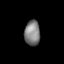
Tissue: lung
Cell type: Endothelial cells
Senescence score: 0.5892
Nuclear area (px): 385
Mean DAPI intensity: 126.057